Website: walmart
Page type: payment
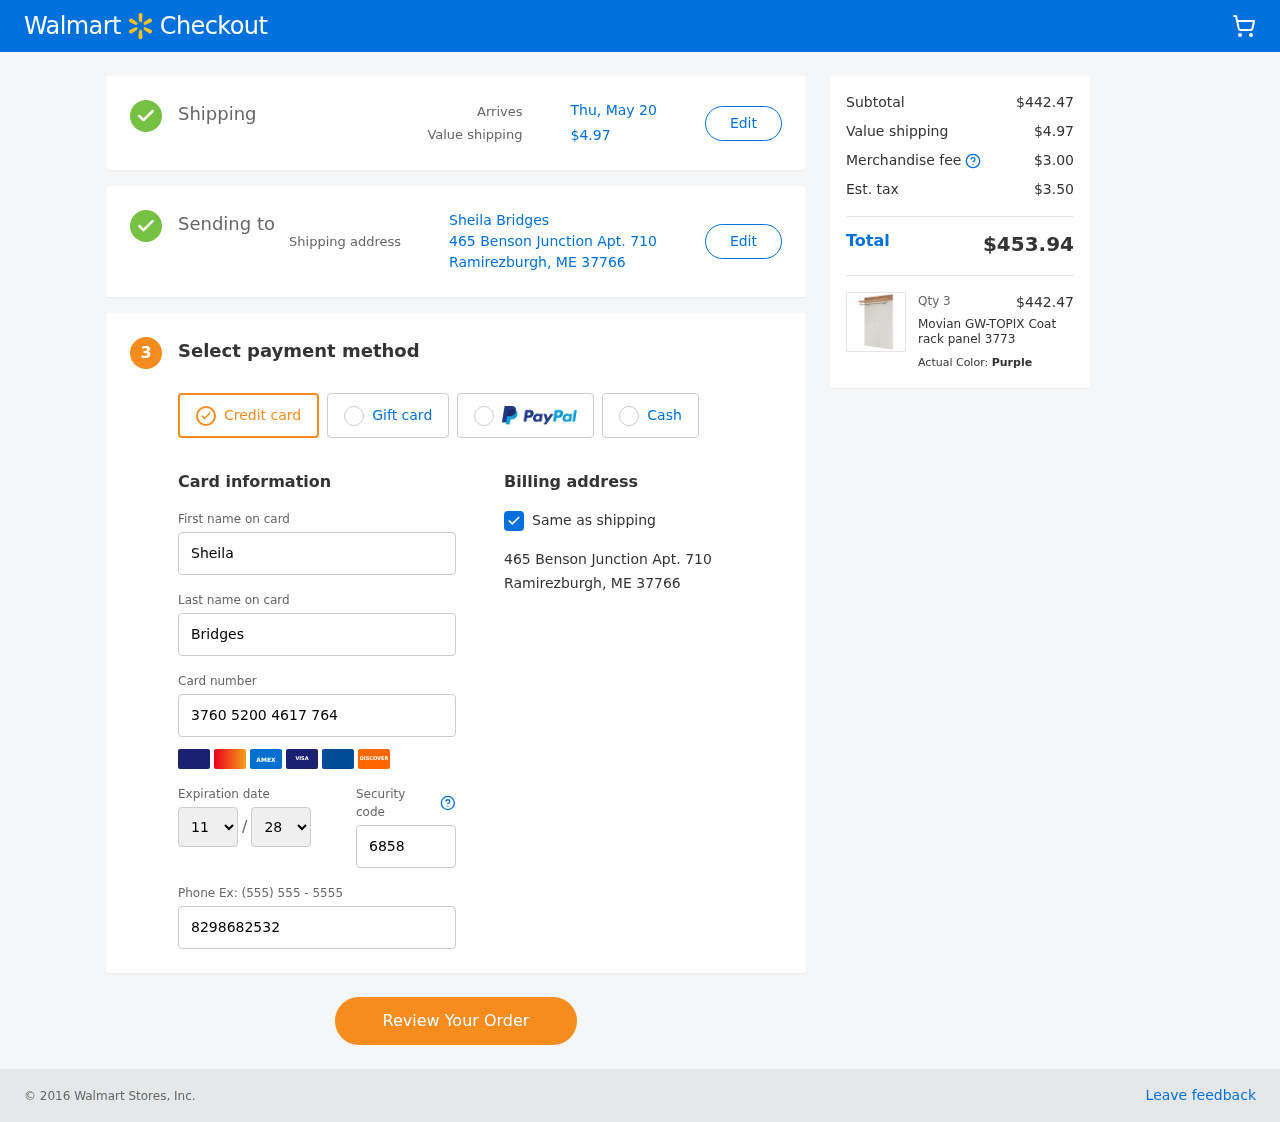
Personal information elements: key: PII_CARD_EXPIRY_MONTH
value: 11
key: PII_CARD_EXPIRY_YEAR
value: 28
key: PII_CITY_STATE_ZIP
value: Ramirezburgh, ME 37766
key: PII_FULLNAME
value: Sheila Bridges
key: PII_STREET
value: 465 Benson Junction Apt. 710
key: PII_FIRSTNAME
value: Sheila
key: PII_LASTNAME
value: Bridges
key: PII_CARD_NUMBER
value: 3760 5200 4617 764
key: PII_CARD_CVV
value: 6858
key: PII_PHONE
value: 8298682532
Product elements: key: PRODUCT1_NAME
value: Movian GW-TOPIX Coat rack panel 3773
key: PRODUCT1_PRICE
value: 147.49
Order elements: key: ORDER_DELIVERY_DATE
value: Thu, May 20
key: ORDER_SHIPPING_COST
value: $4.97
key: ORDER_SUBTOTAL
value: $442.47
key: ORDER_MERCHANDISE_FEE
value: $3.00
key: ORDER_TAX
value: $3.50
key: ORDER_TOTAL
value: $453.94
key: ORDER_NUM_ITEMS
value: Qty 3